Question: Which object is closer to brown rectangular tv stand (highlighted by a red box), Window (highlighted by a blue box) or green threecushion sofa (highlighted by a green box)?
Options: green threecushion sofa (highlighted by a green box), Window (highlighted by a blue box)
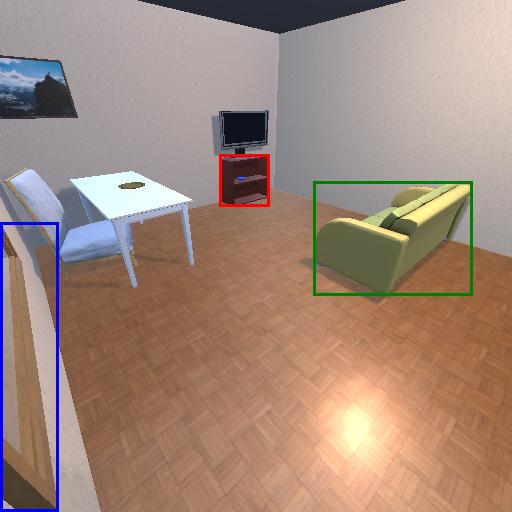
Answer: green threecushion sofa (highlighted by a green box)